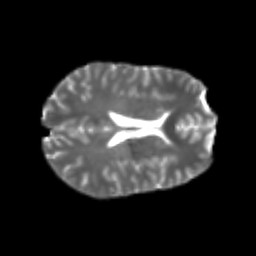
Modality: T2w
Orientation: axial
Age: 21
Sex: male
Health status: healthy
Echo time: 0.074 s